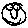
Label: smiley face